Question: I'm new to ASP programming and web development.
I'm using Twitter Bootstrap 3 on a new project.
Using the above html code:
'''
<div class="btn-group btn-group-justified" data-toggle="buttons">
<label class="btn btn-default active">
<input type="radio" name="options" id="option1">
<i class="fa fa-user"></i>.Para mim
</label>
<label class="btn btn-default">
<input type="radio" name="options" id="option2" onclick="paraEmpresa()">
<i class="fa fa-briefcase"></i>.Para minha empresa
</label>
</div>
'''
I got a two buttons to work like radio, like these:

The question is:
Note: I don't know the terms to do the proper search. RADIO BUTTONS are rounded, but I can't figure how radio button REAL buttons are called. Appreciate the help.
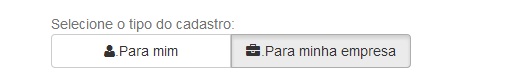
Answer: I think this is what you need
'''
<div class="btn-group btn-group-justified" data-toggle="buttons">
<label class="btn btn-default active">
<asp:RadioButton id="option1" runat="server" GroupName="options"></asp:RadioButton>
<i class="fa fa-user"></i>.Para mim
</label>
<label class="btn btn-default">
<asp:RadioButton id="option2" runat="server" GroupName="options" ></asp:RadioButton>
<i class="fa fa-briefcase"></i>.Para minha empresa
</label>
</div>
'''